Field crop: maize
Growth stage: 1
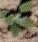
Species: chenopodium